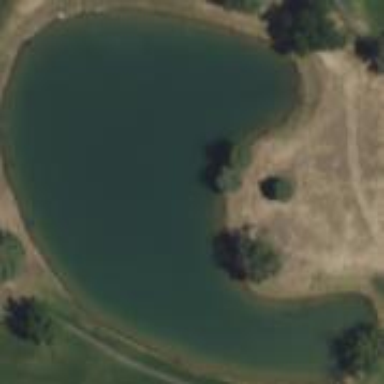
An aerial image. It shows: Pond with natural water.